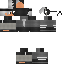
A male human skin with dark skin, wearing brown helmet dressed in a blue hoodie and black pants, featuring a closed mouth.